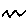
Label: zigzag